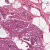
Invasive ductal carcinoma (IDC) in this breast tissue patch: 0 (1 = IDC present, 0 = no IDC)